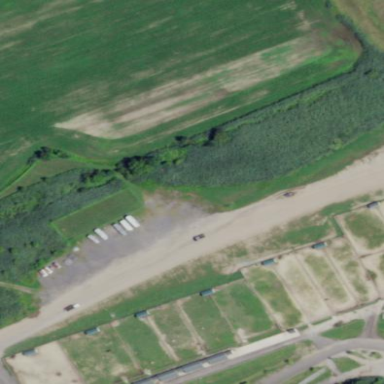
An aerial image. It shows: Fence surrounding equestrian pitch for leisure land activities.